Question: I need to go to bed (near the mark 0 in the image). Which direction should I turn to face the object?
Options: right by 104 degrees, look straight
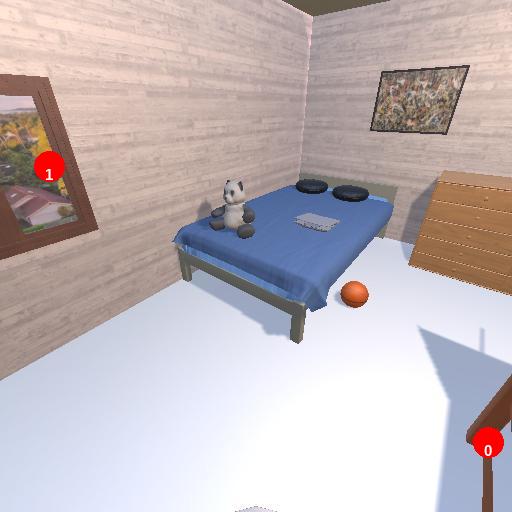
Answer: right by 104 degrees